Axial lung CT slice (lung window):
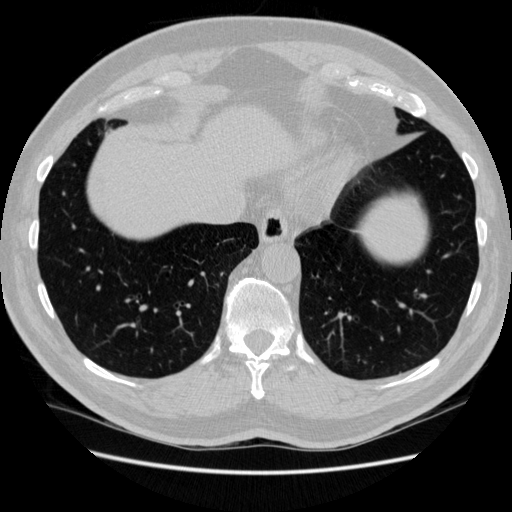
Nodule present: no